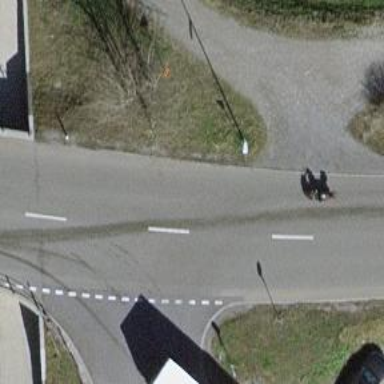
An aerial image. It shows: Tertiary road with asphalt surface.